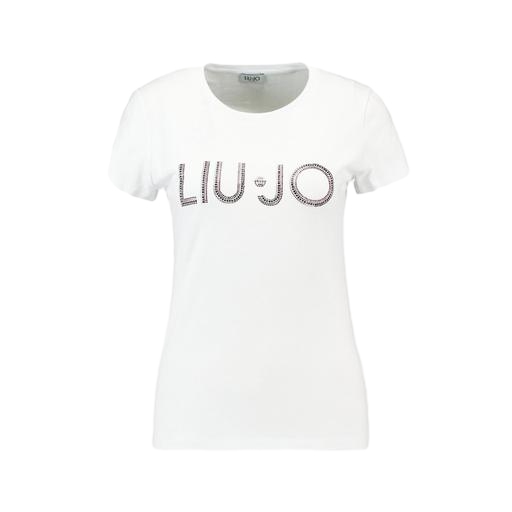
white tshirt black lolo, white sequined logo graphic t-shirt, white graphic t-shirt, white background